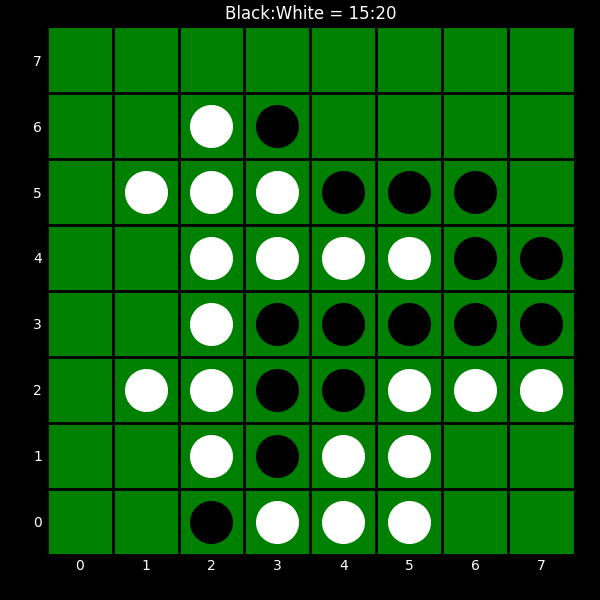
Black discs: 15
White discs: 20